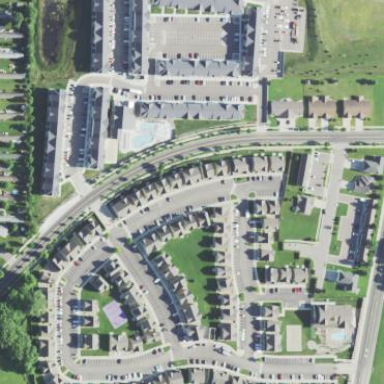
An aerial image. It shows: Residential area.